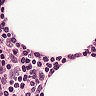
Metastatic tissue present: no